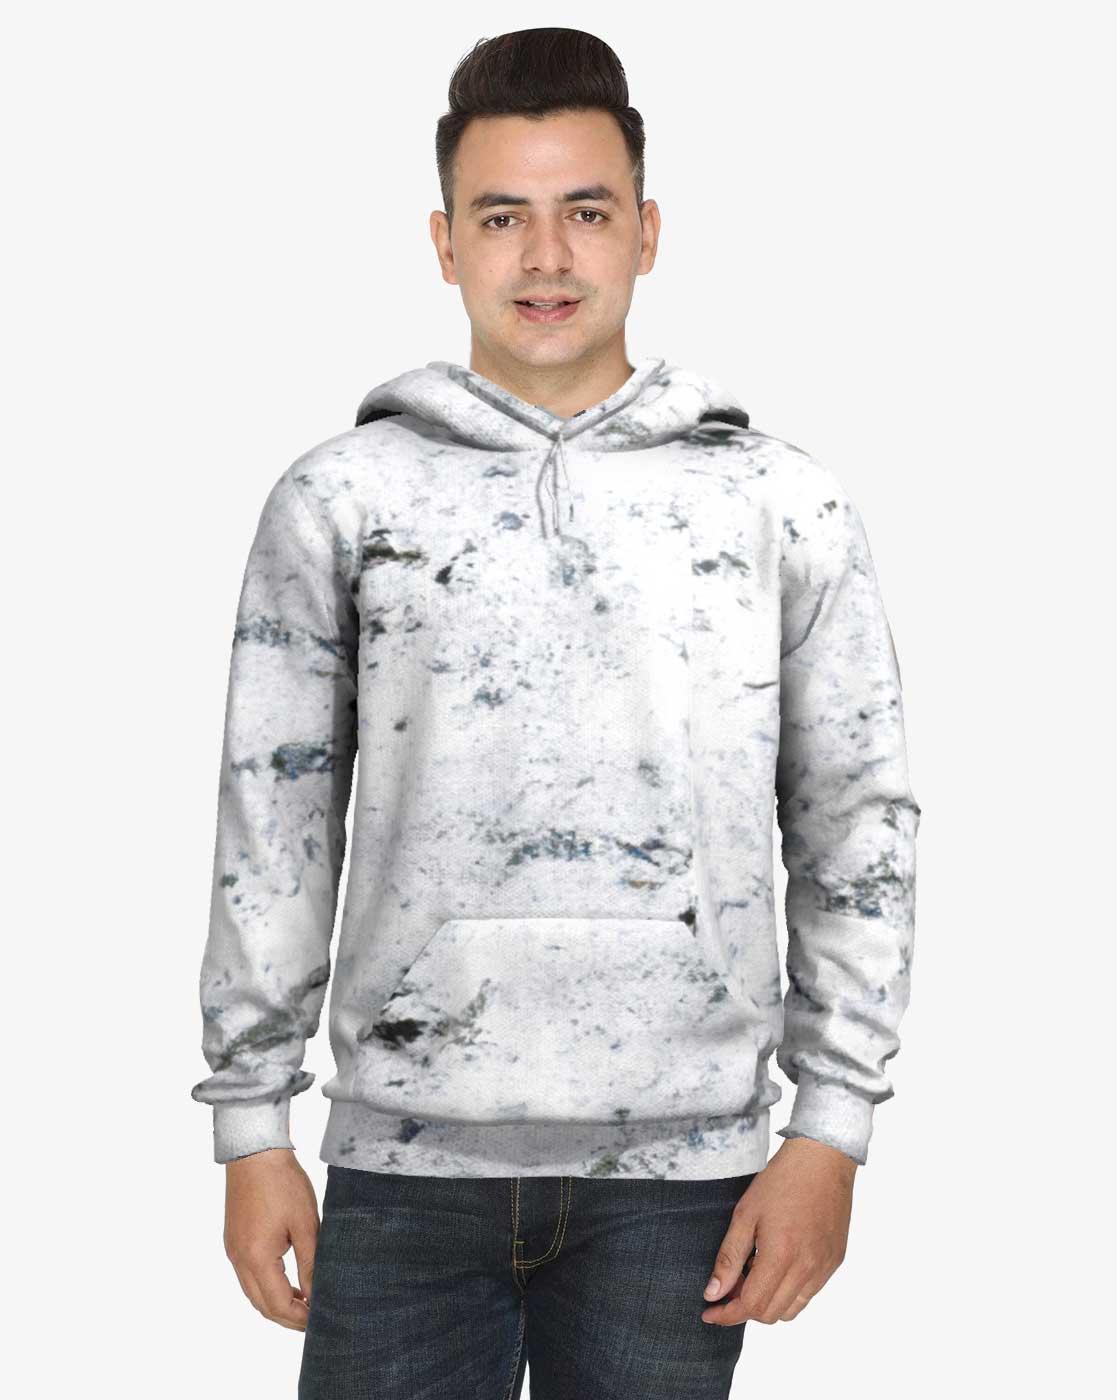
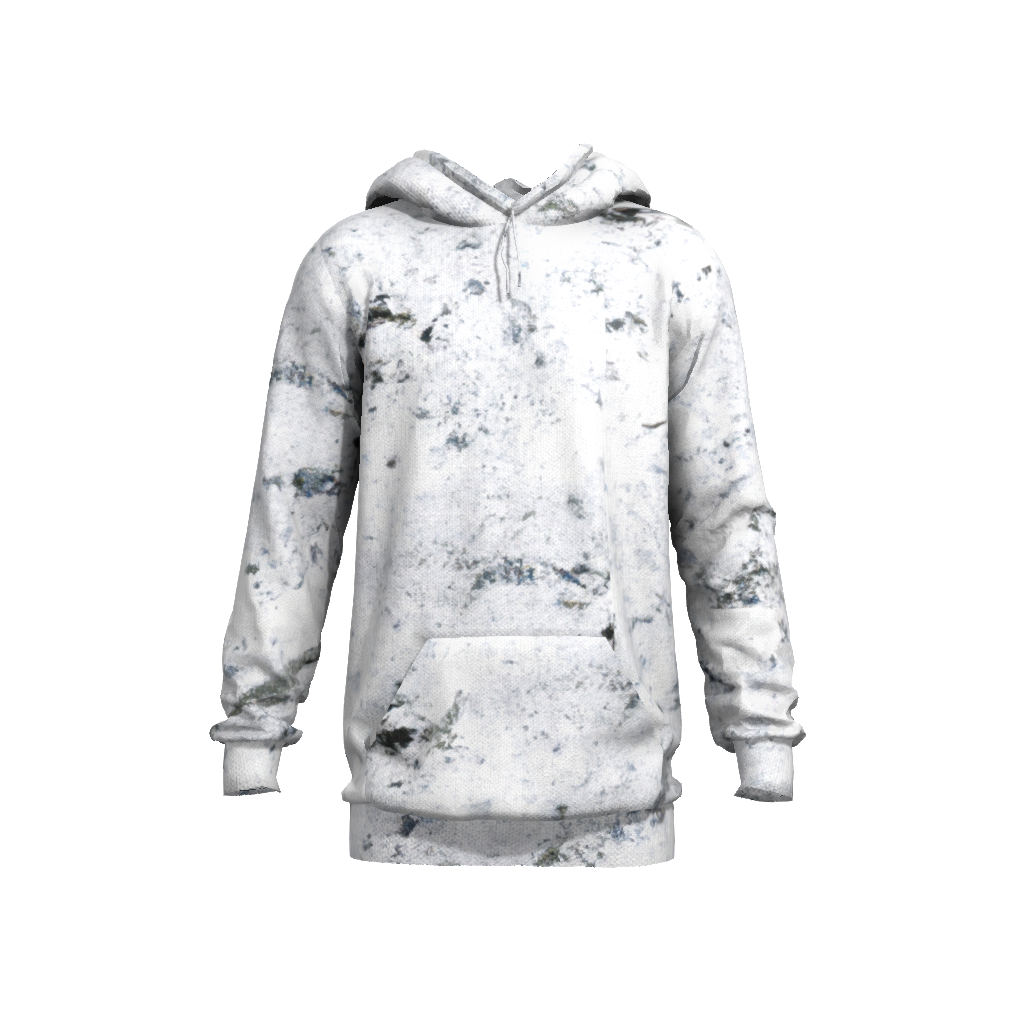
Clothing description: grey black marble all over hooded sweatshirt